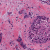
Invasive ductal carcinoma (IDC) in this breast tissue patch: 0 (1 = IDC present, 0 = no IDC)